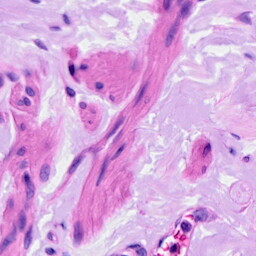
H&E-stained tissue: Ovarian